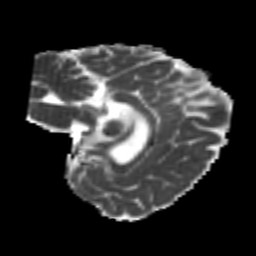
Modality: MD
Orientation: sagittal
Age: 22
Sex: female
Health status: healthy
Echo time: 0.074 s